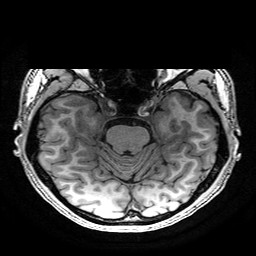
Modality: T1w
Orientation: coronal
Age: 21
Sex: male
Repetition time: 0.0077 s
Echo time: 0.0034 s